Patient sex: M
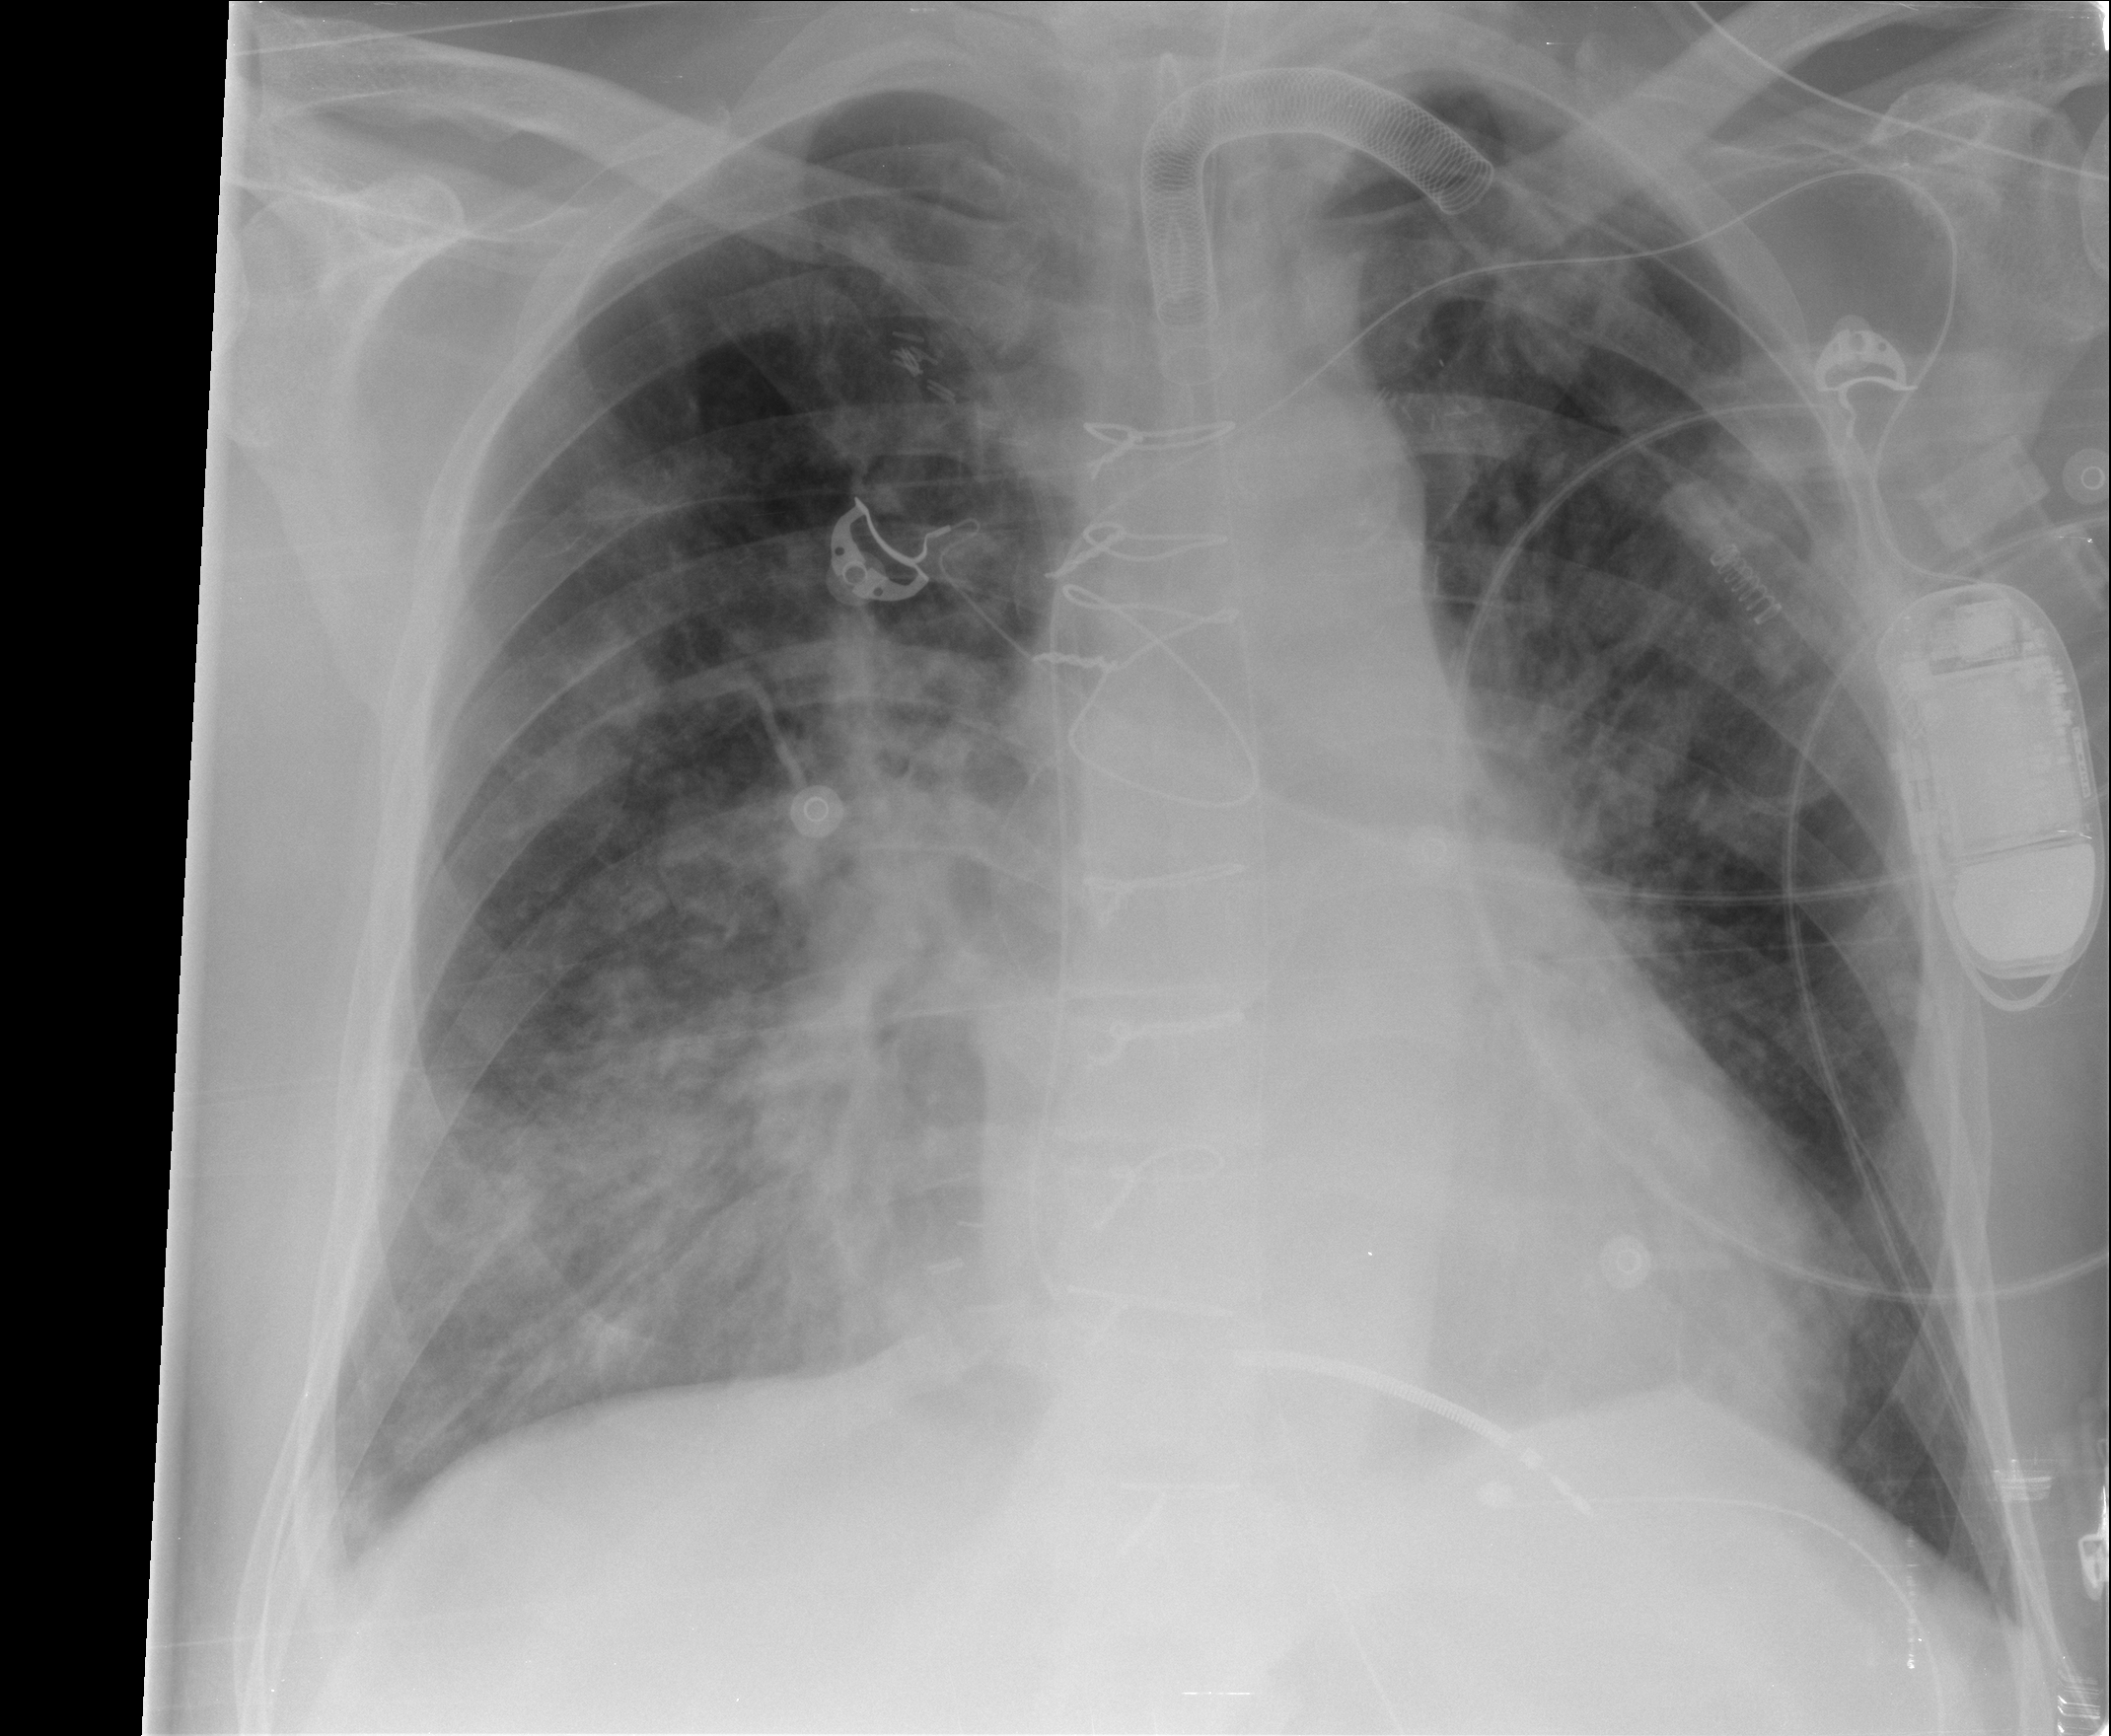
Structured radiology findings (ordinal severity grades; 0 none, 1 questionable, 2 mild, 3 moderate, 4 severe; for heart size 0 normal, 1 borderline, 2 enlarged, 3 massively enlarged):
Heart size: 2
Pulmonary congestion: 2
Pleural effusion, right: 1
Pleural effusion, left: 0
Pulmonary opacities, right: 3
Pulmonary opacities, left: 0
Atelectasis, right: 2
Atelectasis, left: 1